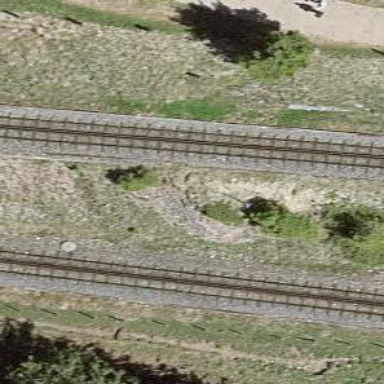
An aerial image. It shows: Retaining wall.